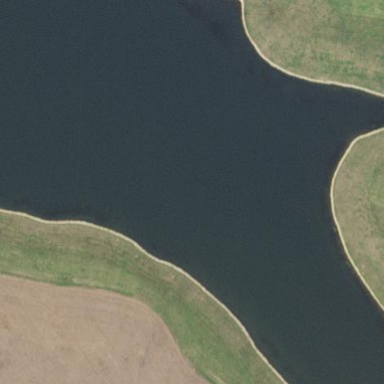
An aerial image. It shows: Beautiful lake surrounded by nature.